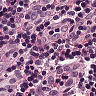
Metastatic tissue present: no